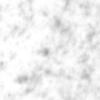
Label: no_change